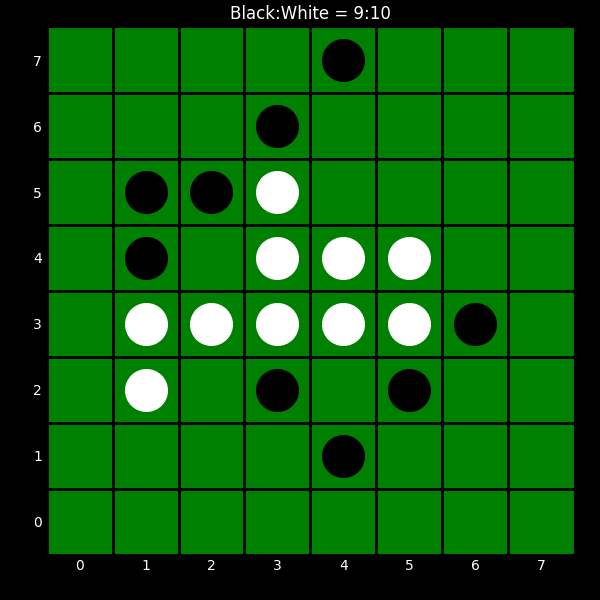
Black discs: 9
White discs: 10